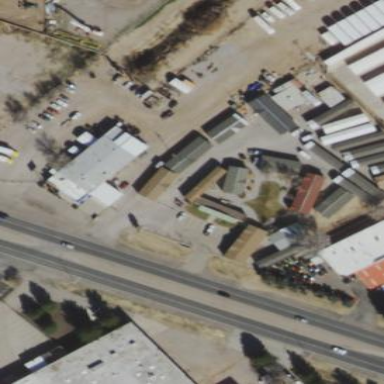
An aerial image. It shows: Commercial area with mobile home shop.